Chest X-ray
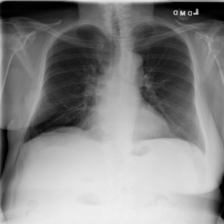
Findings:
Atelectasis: negative
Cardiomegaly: negative
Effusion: negative
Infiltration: positive
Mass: negative
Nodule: negative
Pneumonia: negative
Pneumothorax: negative
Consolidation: negative
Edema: negative
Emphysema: negative
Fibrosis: negative
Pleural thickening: negative
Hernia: negative